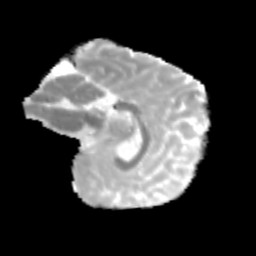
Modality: MD
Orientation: sagittal
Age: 13
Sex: female
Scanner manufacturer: siemens
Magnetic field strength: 3 T
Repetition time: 3.8 s
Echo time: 0.07 s